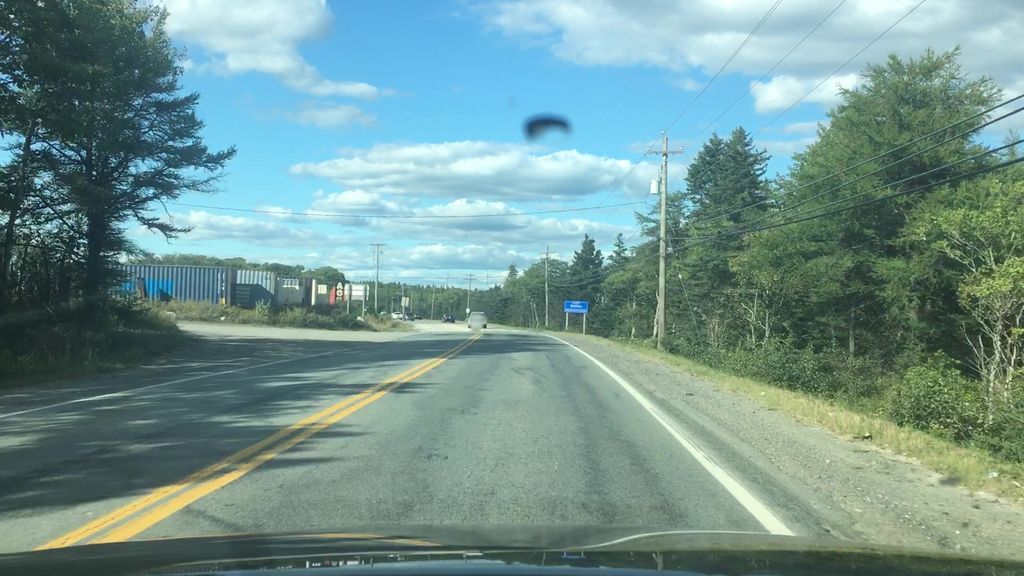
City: halifax